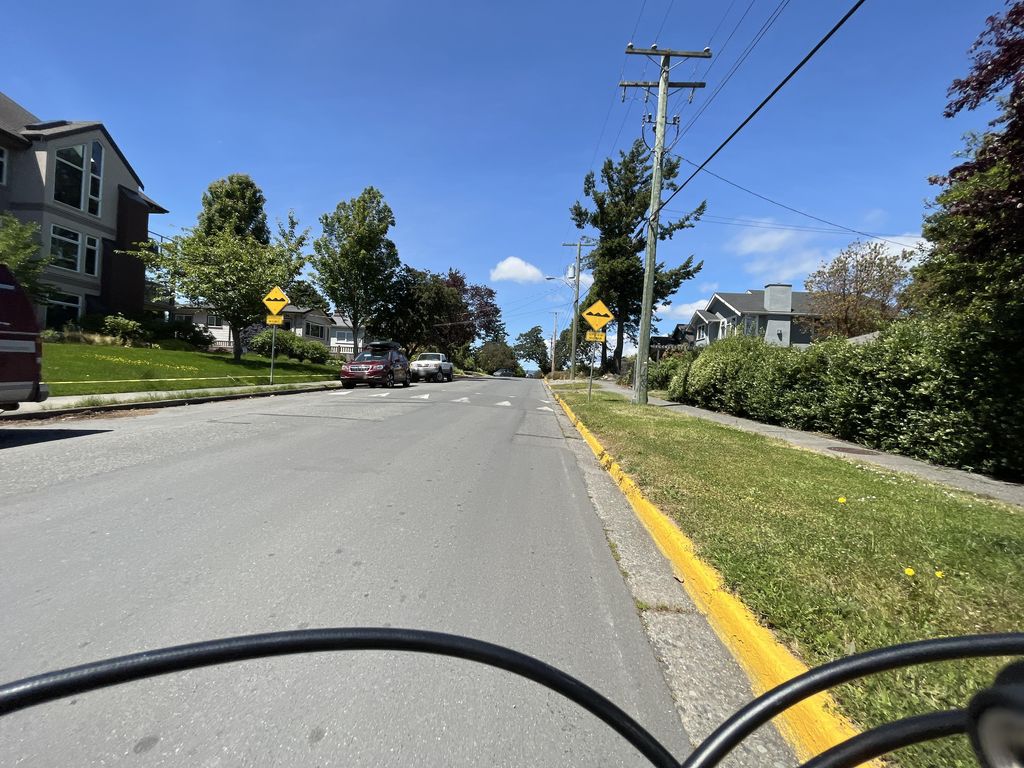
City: victoria